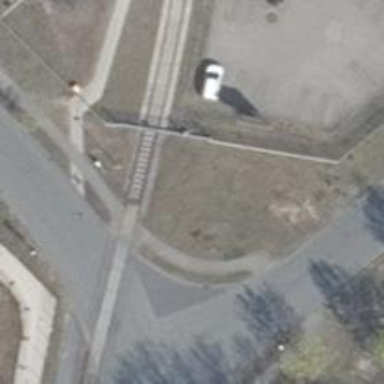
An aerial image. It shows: Railway crossing.